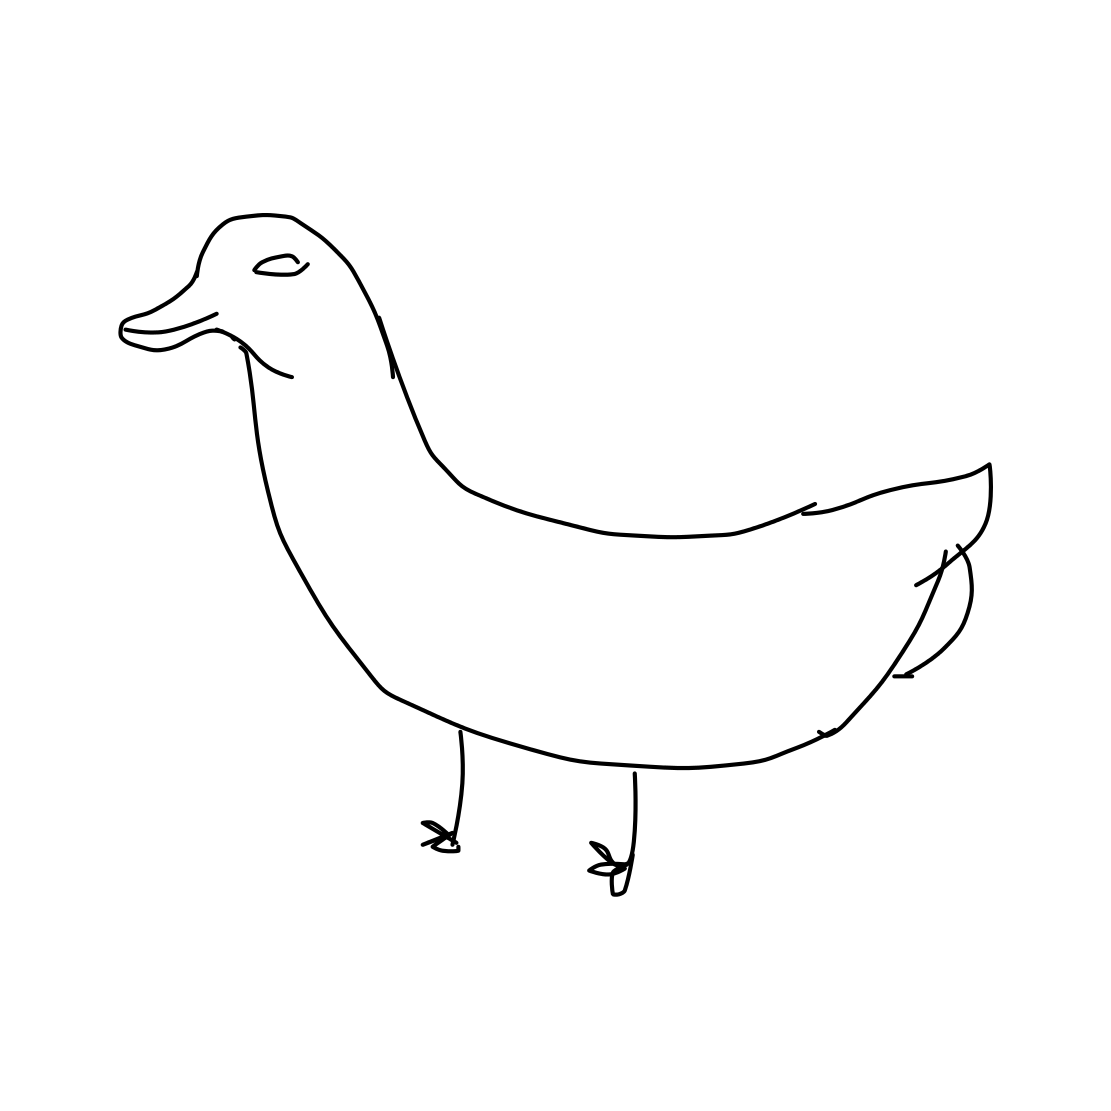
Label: seagull